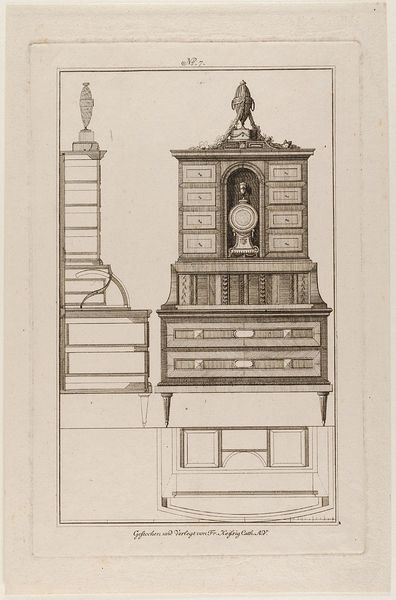
Titel: Grund und Aufriss eines Sekretärs, Blatt 7 aus einer Folge von Möbeln
Künstler: Franz Carl Heissig
Standort: Hamburg
Institution: Museum für Kunst und Gewerbe Hamburg
Schlagwörter: zeichnung, füße, papier, schrank, grafik, graphik, uhr, fotografie, photographie, druckgraphik, druckgrafik, stich, entwurf, girlanden, kunstgewerbe, schubladen, kupferstich, kunsthandwerk, aufsatz, grundriss, aufriss, hausrat, reproduktionen, blumengewinde, industriedesign, druckerzeugnisse, möbel, sekretär, ornamentstich, vorlageblätter